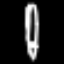
Label: pencil